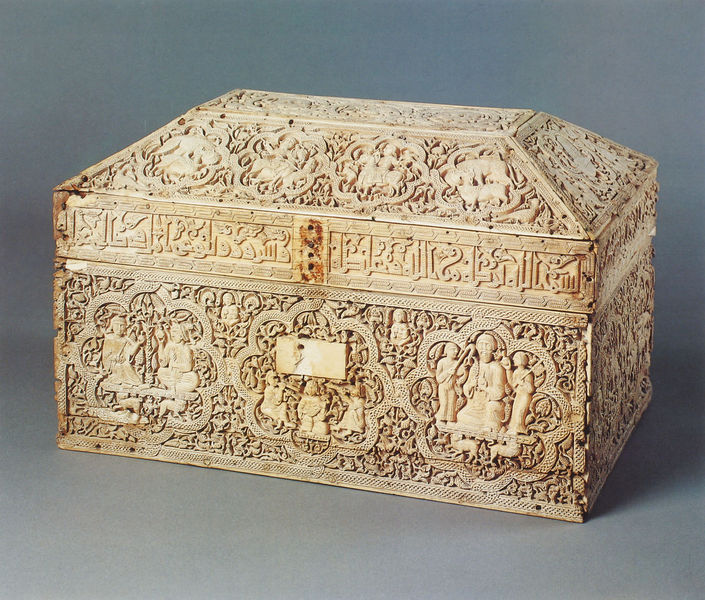
Titel: Pamplona Casket
Institution: Pamplona, Museo de Navarra
Schlagwörter: baum, menschen, holz, tiere, ornament, decke, drei, personen, relief, schrift, figuren, friedrich, bordüre, dekor, ornamente, schriftzeichen, bögen, adam, eva, truhe, deckel, orient, rechteck, religion, kiste, schachtel, schnitzerei, kasten, arabisch, jesus, christlich, heilige, schatulle, kästchen, reliquie, geschnitzt, elfenbein, rost, islamisch, reliquienschrein, heilge, staufer, religiöse motive